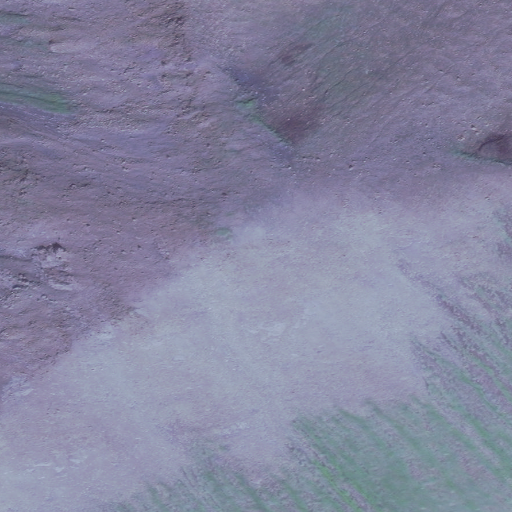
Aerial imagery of mountain in Alaska named Kiiguchaadax containing only unknown